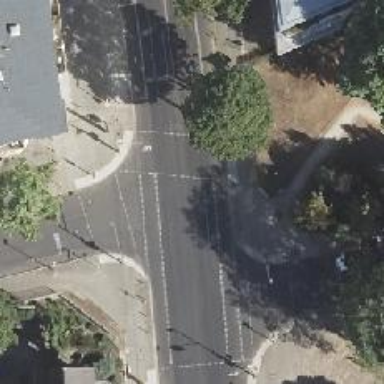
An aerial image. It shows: Primary highway with asphalt surface. There are sidewalks on both sides and exclusive lanes for cyclists in both directions.